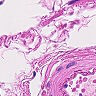
Metastatic tissue present: no